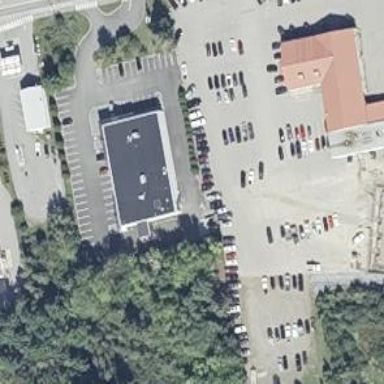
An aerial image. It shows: Pharmacy.